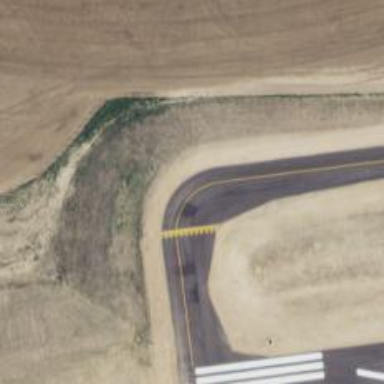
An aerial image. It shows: View of taxiway at the airport.